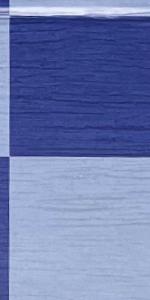
Label: Empty